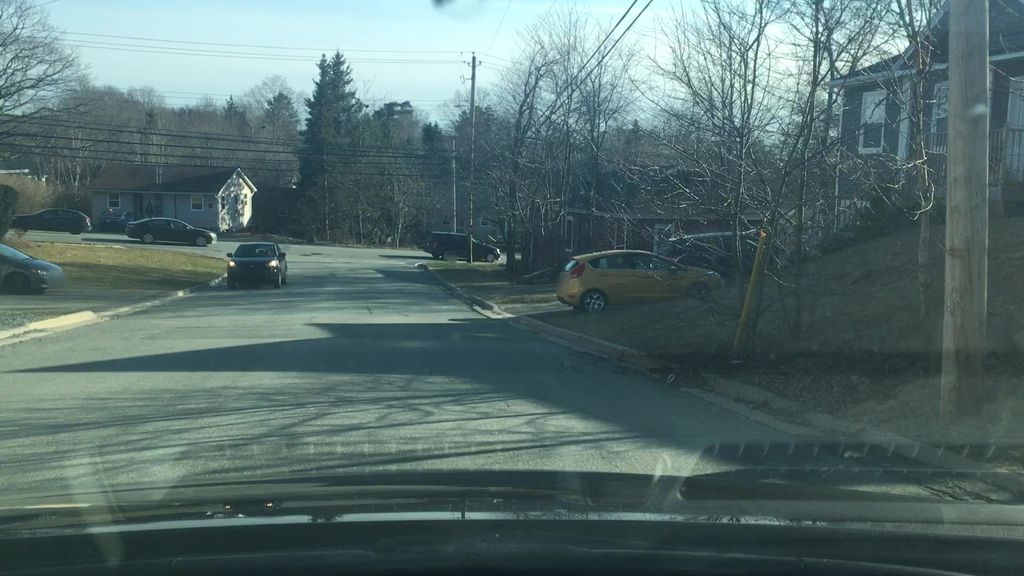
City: halifax